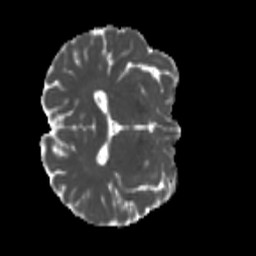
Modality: MD
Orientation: axial
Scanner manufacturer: siemens
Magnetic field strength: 3 T
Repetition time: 4 s
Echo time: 0.0594 s